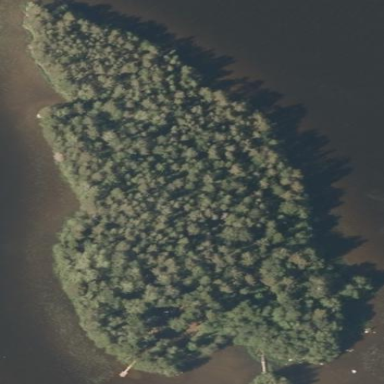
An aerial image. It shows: Image showing island.